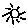
Label: sun